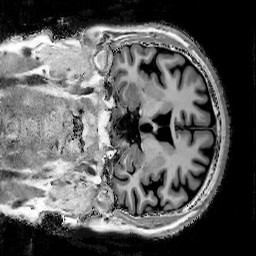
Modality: T1w
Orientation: coronal
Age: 69
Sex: male
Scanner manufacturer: siemens
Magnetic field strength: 3 T
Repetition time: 5 s
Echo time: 0.00298 s